Interaction volume radius: 10 \u00c5
Interaction volume height: 15 \u00c5
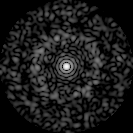
Disorder parameter: 0.844